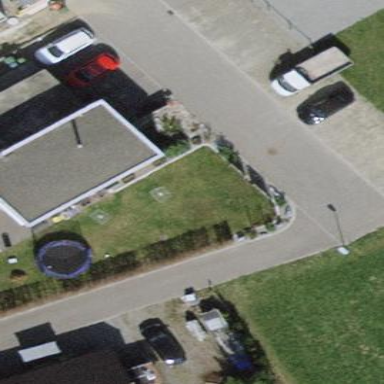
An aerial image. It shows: House with flat roof.